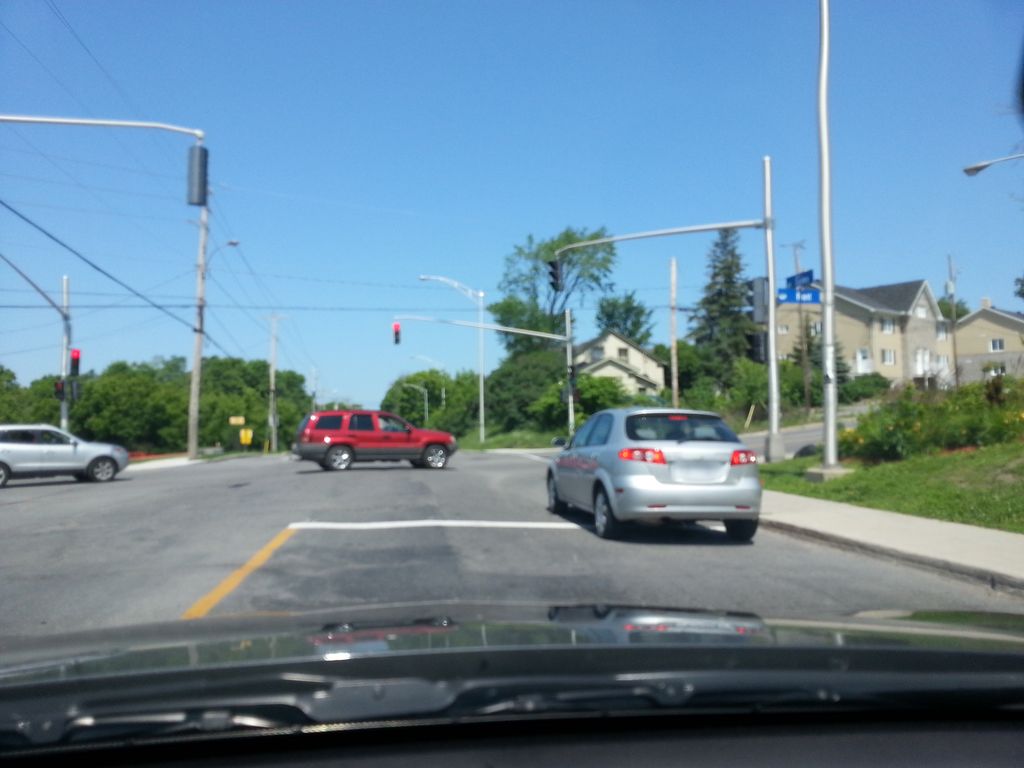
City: ottawa-gatineau